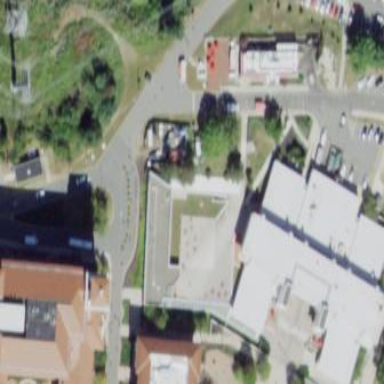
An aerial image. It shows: University building.